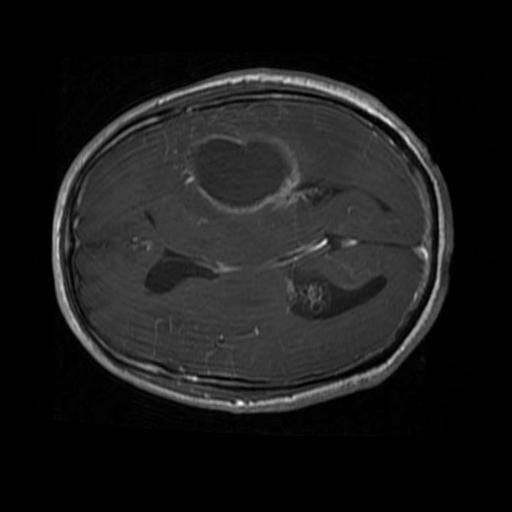
Label: brain_glioma